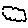
Label: cloud